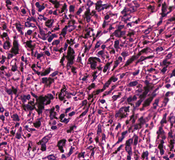
Tumor epithelial tissue: no
Tumor-associated stroma tissue: yes
Normal tissue: no